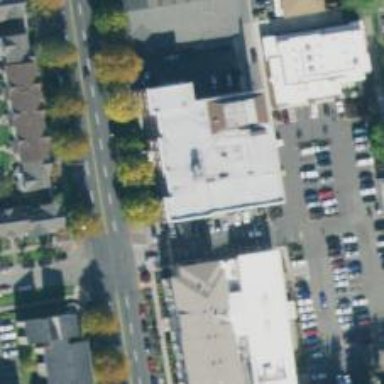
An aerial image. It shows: Social facility that serves as food bank.